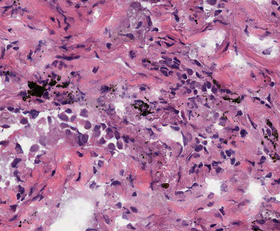
Tumor epithelial tissue: no
Tumor-associated stroma tissue: yes
Normal tissue: no